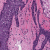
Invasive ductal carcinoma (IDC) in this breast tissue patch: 0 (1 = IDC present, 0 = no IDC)